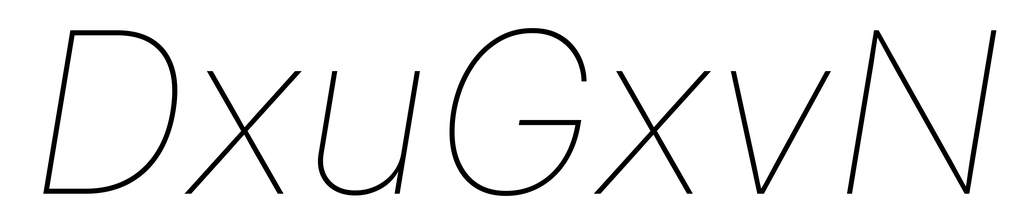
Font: Inter-Italic_Thin_Italic